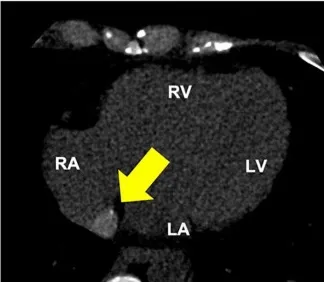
Thoracic computed tomography (CT) and MRI (T1 and T2-weighted) images. (B) Cardiac MRI (T1-weighted image) reveals a nodule that is little higher signal than its surrounding muscle.
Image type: radiology (ct)